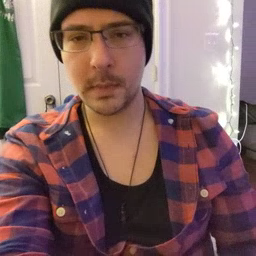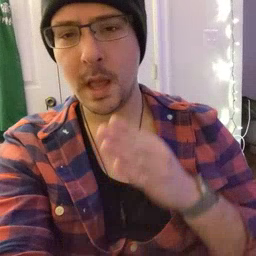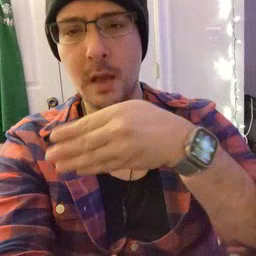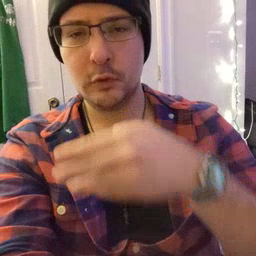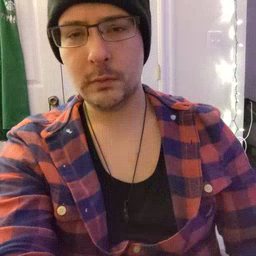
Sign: after